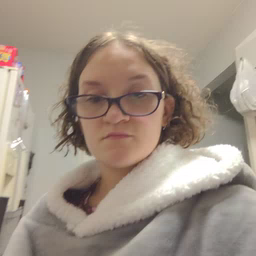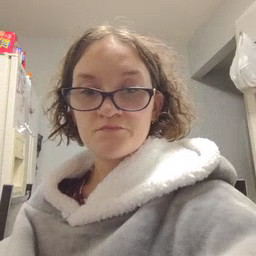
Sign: tomorrow